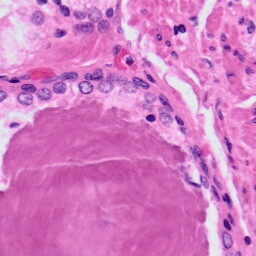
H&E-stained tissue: Prostate